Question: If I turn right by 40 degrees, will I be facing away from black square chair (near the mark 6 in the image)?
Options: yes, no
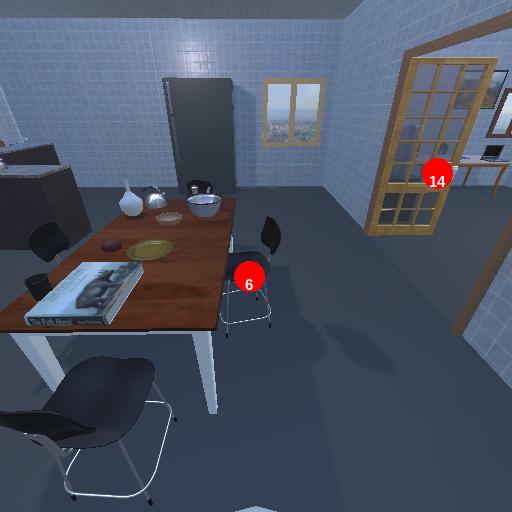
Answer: yes